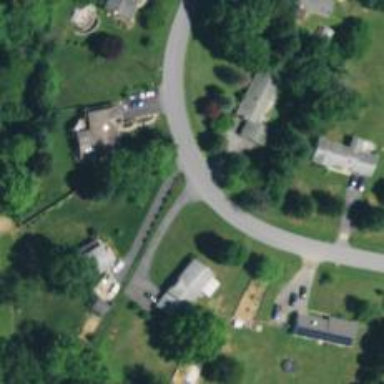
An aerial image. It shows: Driveway leading to service road.